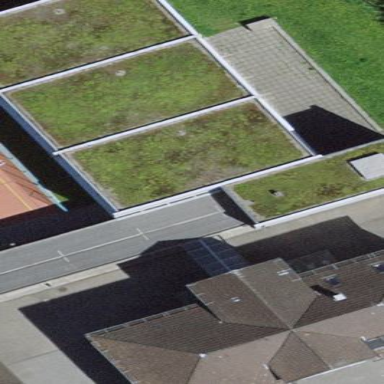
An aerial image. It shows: School building.